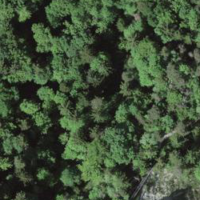
EUNIS habitat code: 41
Species observed at this site:
Laserpitium latifolium
Melittis melissophyllum